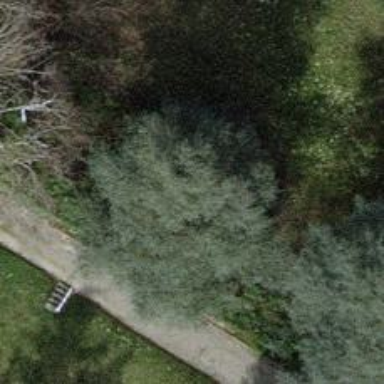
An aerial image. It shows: Evergreen tree with needle-leaved leaves.